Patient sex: M
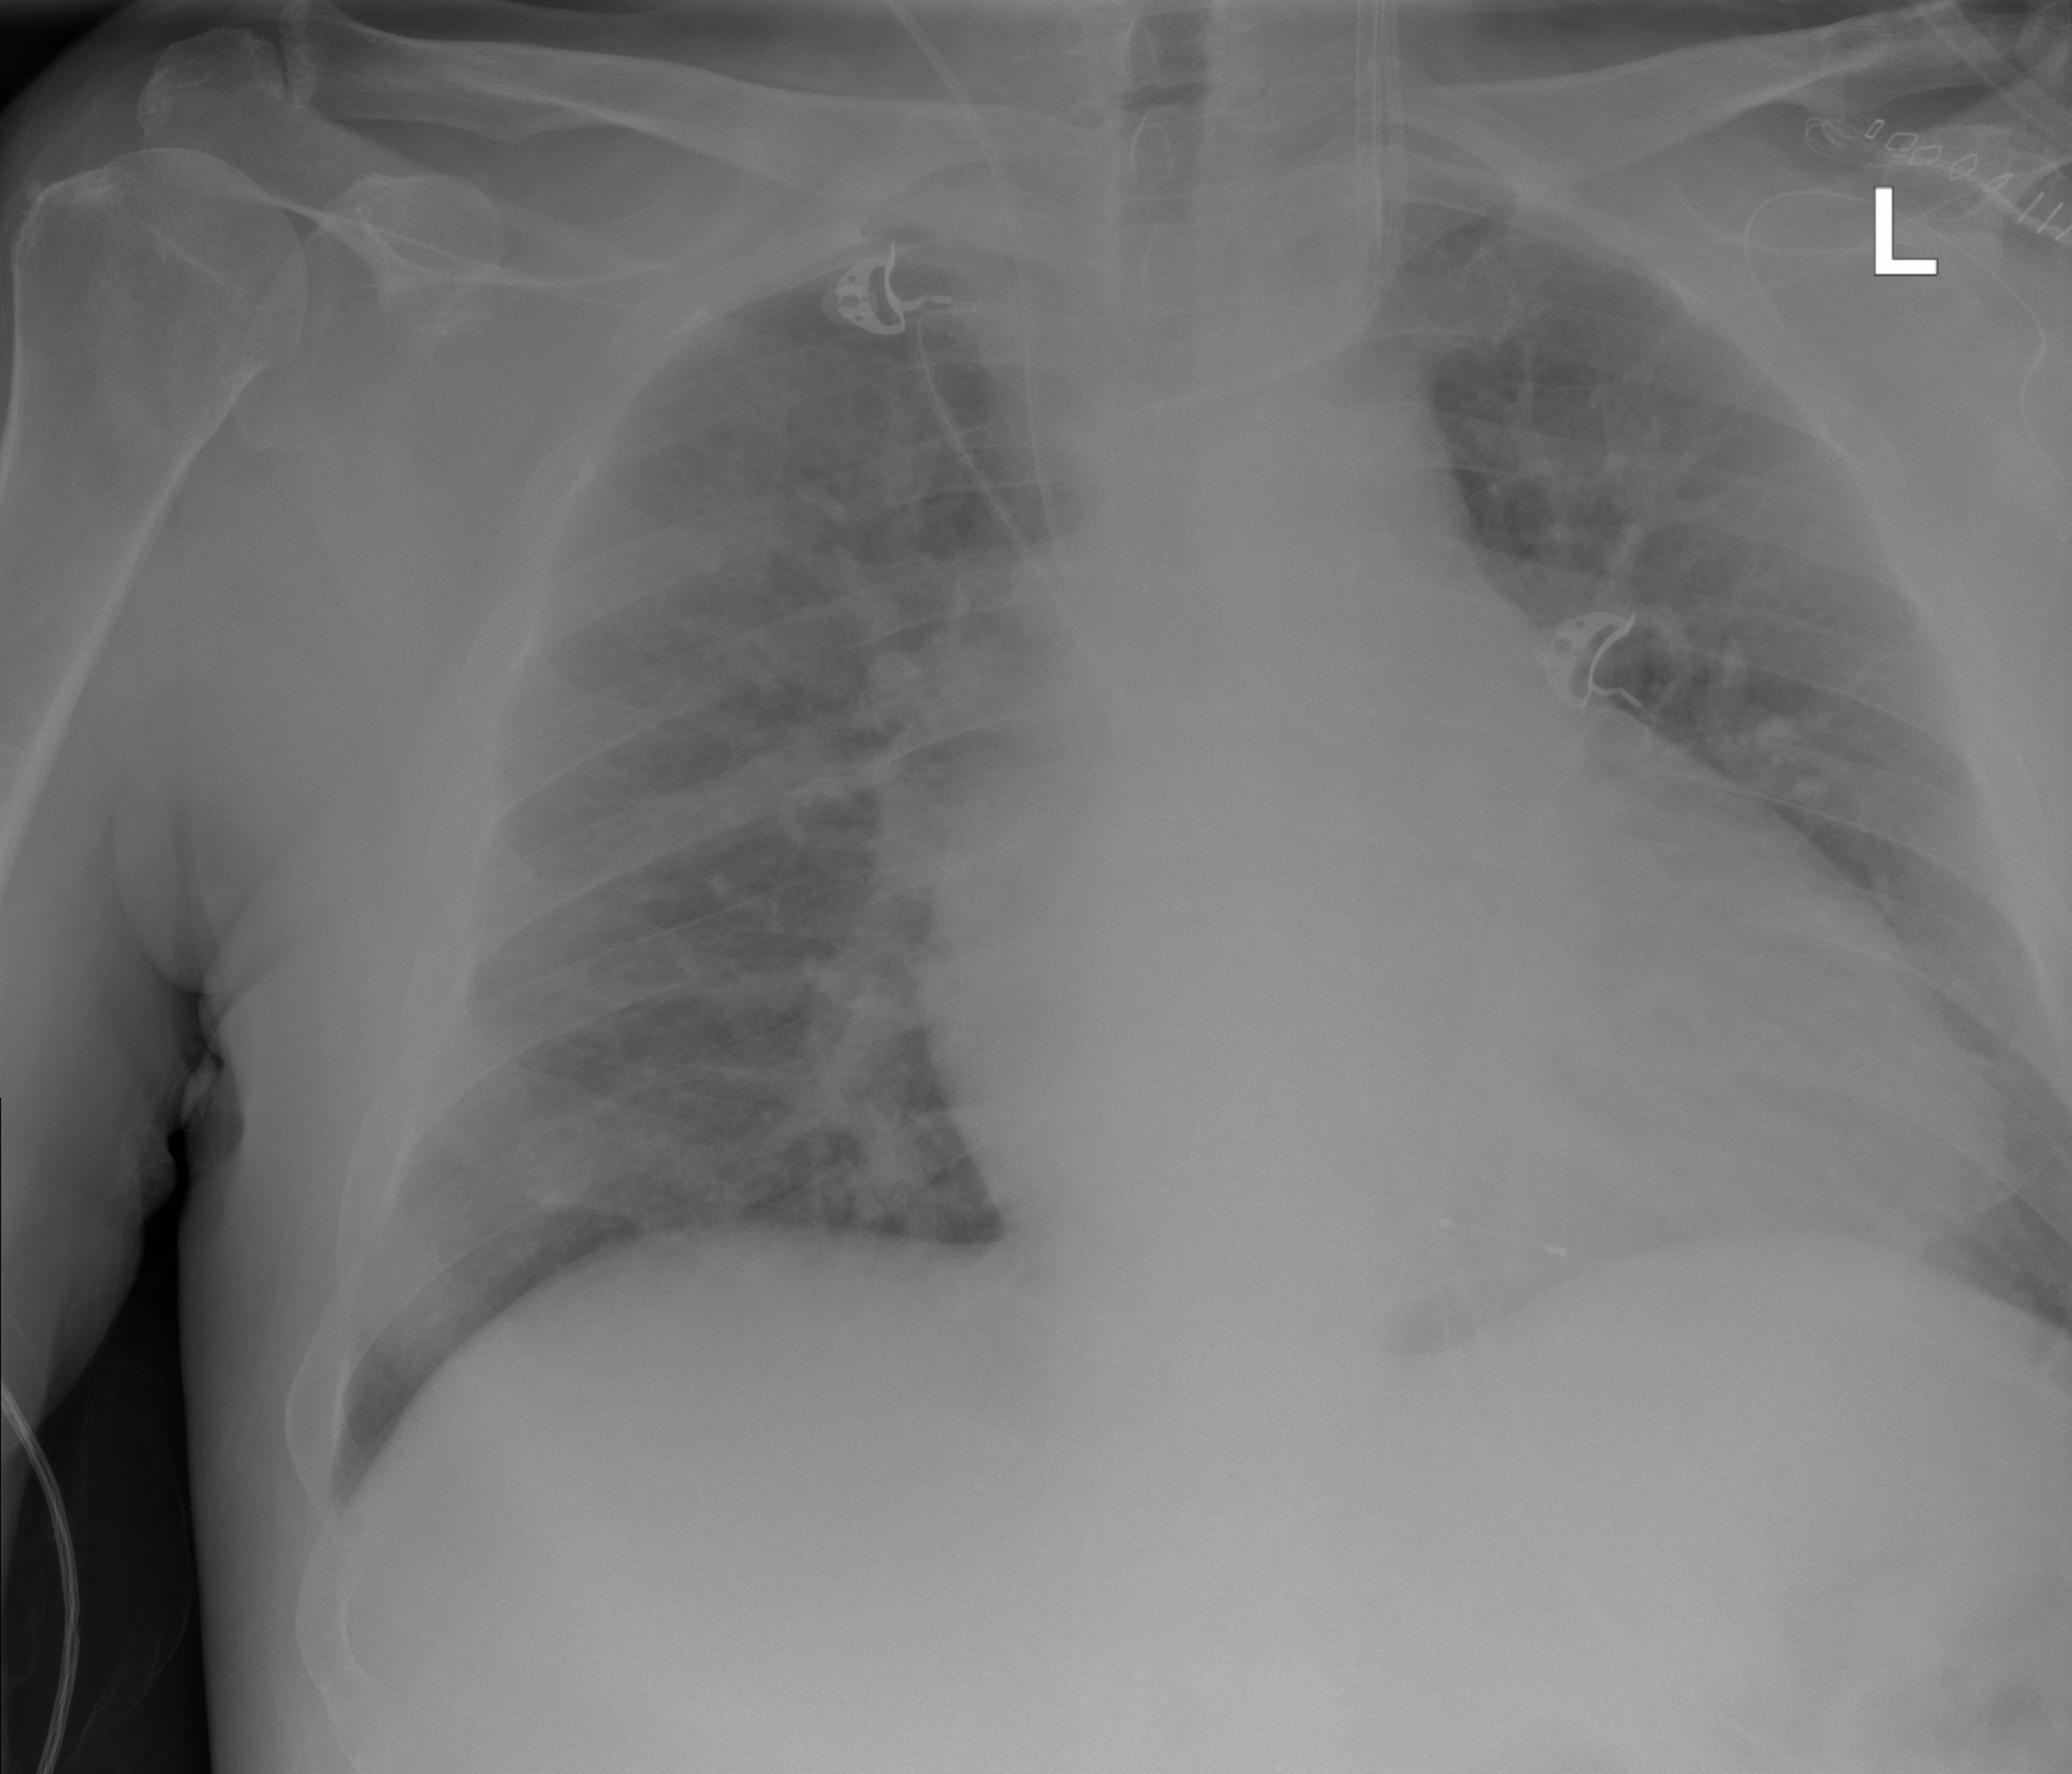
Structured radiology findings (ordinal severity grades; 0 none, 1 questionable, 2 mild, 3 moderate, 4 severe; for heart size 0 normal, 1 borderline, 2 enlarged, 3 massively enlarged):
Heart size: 2
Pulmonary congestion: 2
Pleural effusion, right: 0
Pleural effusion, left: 0
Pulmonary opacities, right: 0
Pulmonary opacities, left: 0
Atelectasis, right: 0
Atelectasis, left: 0